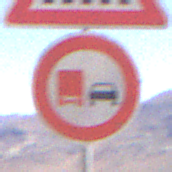
Verkehrszeichen: UeberholverbotKraftfahrzeuge
Zusatzzeichen oben: FussgaengerueberwegLinks
Umgebung: Outdoor, Nature
Tageszeit: Midday
Wetter: Clear
Licht: Natural
Jahreszeit: NotSpecified
Kontrast: HighContrast